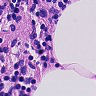
Metastatic tissue present: no